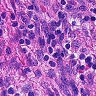
Metastatic tissue present: no